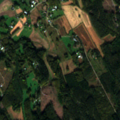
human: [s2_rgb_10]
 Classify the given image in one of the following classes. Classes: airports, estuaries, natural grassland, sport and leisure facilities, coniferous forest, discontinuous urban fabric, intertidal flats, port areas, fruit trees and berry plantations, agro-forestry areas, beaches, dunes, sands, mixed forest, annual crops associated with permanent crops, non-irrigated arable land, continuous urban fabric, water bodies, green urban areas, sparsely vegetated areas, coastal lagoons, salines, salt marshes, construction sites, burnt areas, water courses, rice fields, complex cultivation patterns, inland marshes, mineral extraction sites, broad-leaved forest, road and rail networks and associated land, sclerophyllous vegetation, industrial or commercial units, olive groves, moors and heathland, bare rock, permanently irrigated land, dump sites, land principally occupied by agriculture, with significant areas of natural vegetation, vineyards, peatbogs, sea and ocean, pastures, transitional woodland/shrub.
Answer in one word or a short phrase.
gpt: land principally occupied by agriculture, with significant areas of natural vegetation, coniferous forest, mixed forest